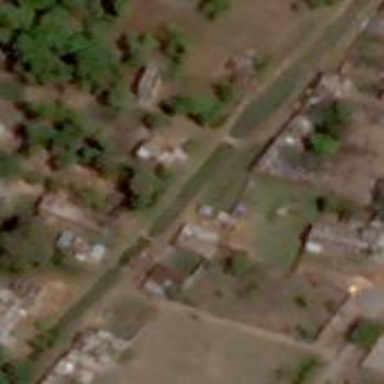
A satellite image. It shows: Residential road with bridge.